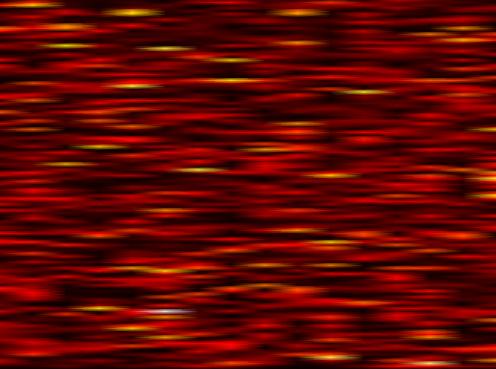
Label: OFDM